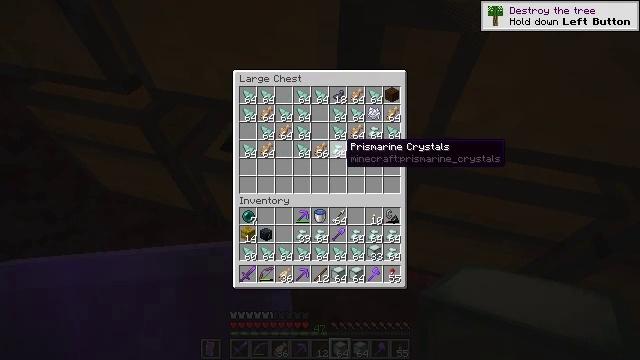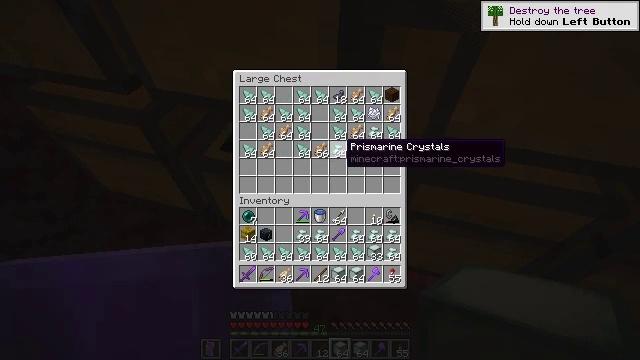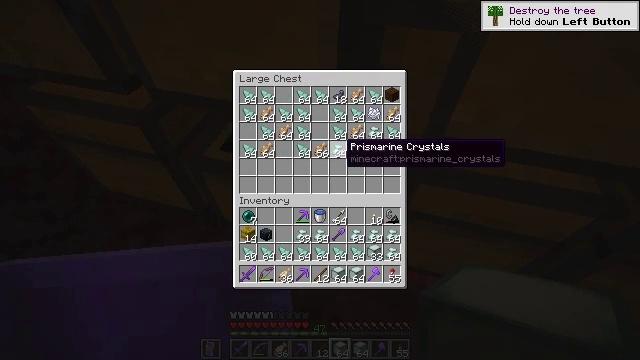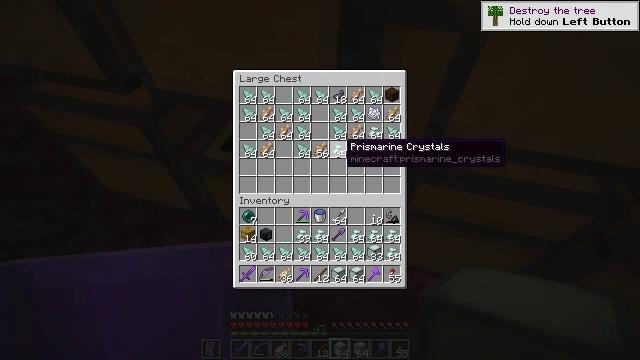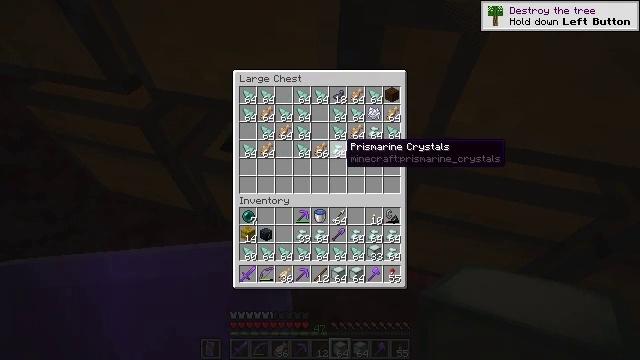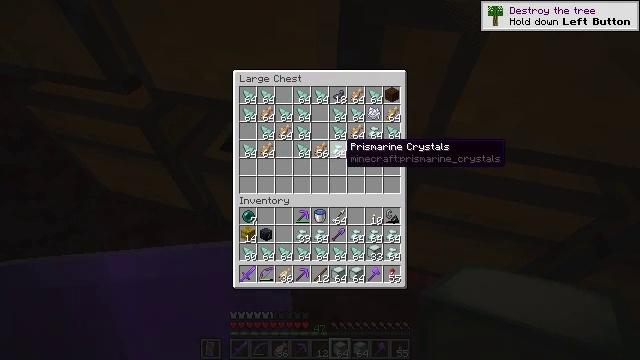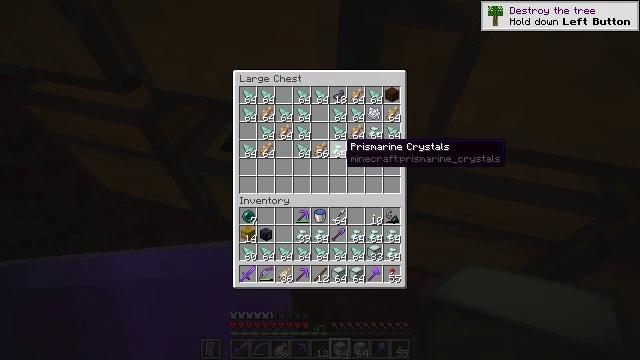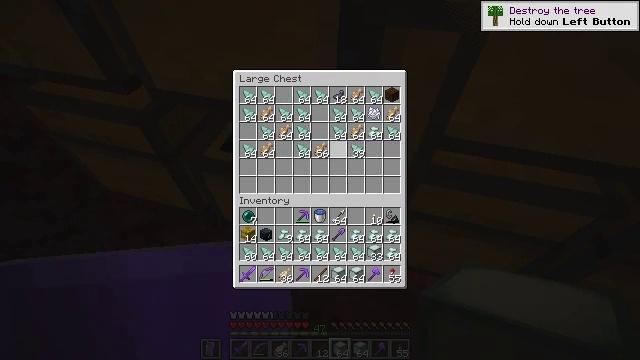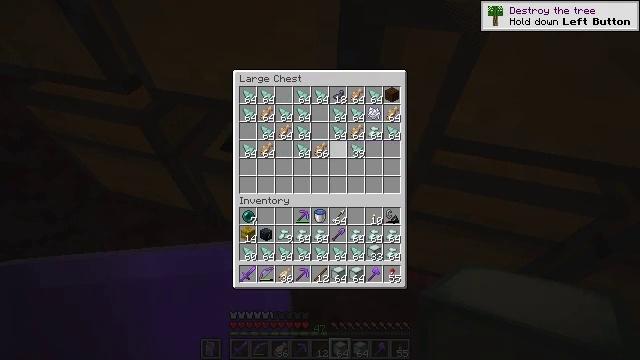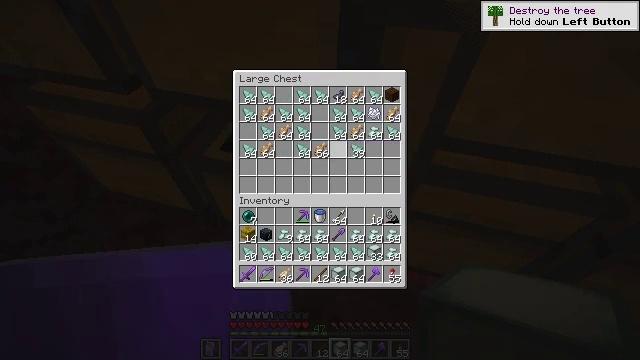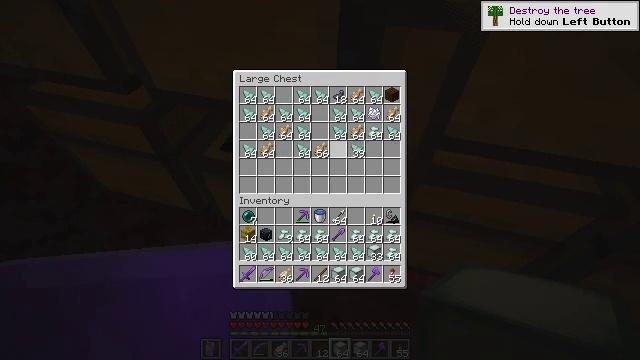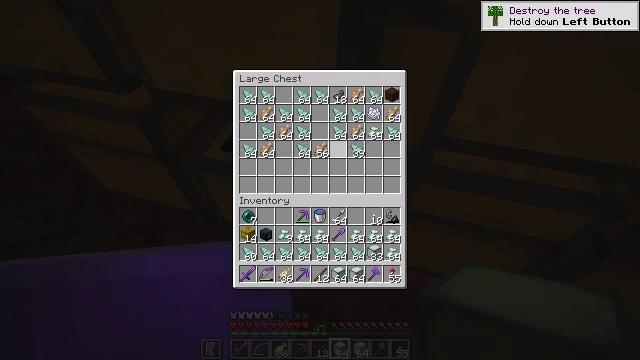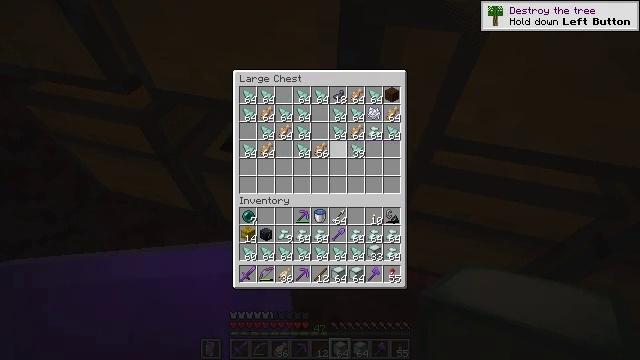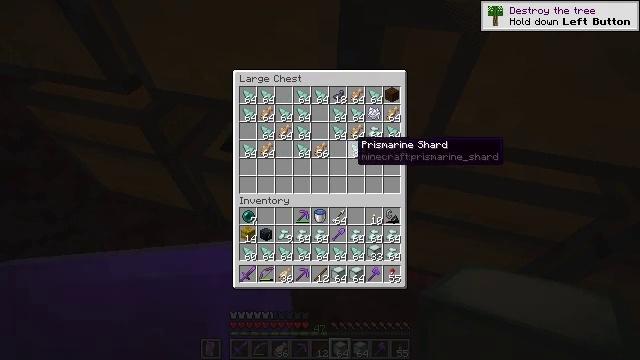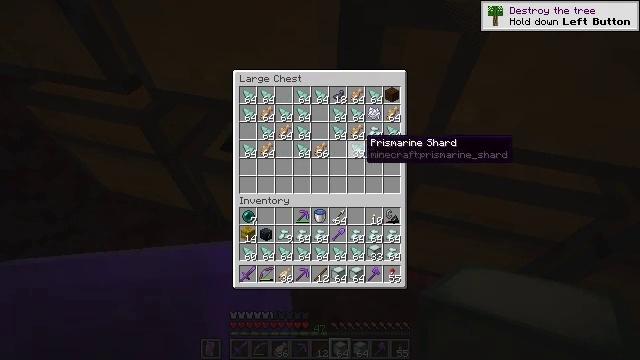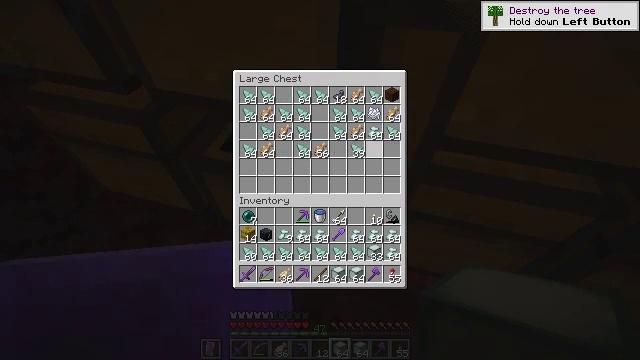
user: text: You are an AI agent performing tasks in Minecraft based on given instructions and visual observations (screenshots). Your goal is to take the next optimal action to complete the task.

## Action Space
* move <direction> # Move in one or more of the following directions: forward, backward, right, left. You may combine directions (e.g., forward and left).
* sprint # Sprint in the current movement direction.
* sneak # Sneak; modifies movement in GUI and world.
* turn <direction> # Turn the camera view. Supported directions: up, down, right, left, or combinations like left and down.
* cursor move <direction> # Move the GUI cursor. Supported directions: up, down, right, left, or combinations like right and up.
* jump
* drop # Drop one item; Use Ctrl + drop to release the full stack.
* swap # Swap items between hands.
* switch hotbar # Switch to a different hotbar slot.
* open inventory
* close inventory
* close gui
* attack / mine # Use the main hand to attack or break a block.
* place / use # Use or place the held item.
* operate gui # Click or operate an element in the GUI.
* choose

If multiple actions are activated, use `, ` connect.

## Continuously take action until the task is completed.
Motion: motion action
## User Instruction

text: Make a sea lantern with prismarine crystals and shards.
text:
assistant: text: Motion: sneak
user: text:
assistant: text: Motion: sneak
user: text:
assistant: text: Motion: sneak
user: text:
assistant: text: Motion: sneak
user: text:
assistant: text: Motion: sneak
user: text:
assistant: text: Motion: sneak
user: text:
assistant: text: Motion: sneak, attack / mine
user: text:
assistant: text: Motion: sneak, attack / mine
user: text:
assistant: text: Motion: sneak, attack / mine
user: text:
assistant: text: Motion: sneak
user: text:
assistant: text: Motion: sneak
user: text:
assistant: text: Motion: sneak
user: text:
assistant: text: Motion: sneak
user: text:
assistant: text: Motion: sneak, turn right
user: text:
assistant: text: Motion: sneak, turn right
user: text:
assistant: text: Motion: sneak
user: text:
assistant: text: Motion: sneak
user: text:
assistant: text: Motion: sneak
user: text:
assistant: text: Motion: sneak
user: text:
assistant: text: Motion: sneak
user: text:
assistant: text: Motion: sneak
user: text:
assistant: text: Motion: sneak
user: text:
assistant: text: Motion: sneak
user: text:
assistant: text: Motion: sneak
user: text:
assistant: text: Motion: sneak, attack / mine
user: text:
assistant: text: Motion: sneak, attack / mine
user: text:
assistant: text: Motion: sneak, attack / mine
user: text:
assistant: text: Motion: sneak, attack / mine
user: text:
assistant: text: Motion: sneak
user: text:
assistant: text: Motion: sneak